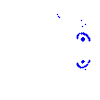
Particle: proton